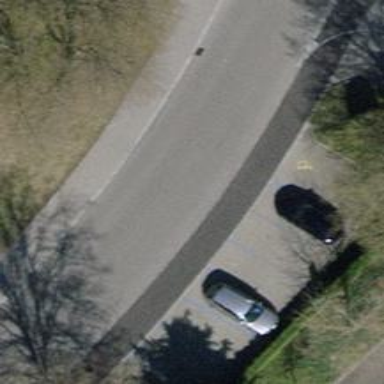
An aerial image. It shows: Sidewalk.